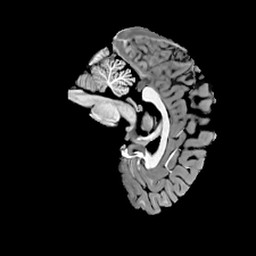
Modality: T1w
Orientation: sagittal
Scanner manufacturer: siemens
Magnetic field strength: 7 T